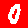
Digit: 0